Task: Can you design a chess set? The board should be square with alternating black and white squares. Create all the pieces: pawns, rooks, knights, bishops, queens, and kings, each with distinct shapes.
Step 1785:
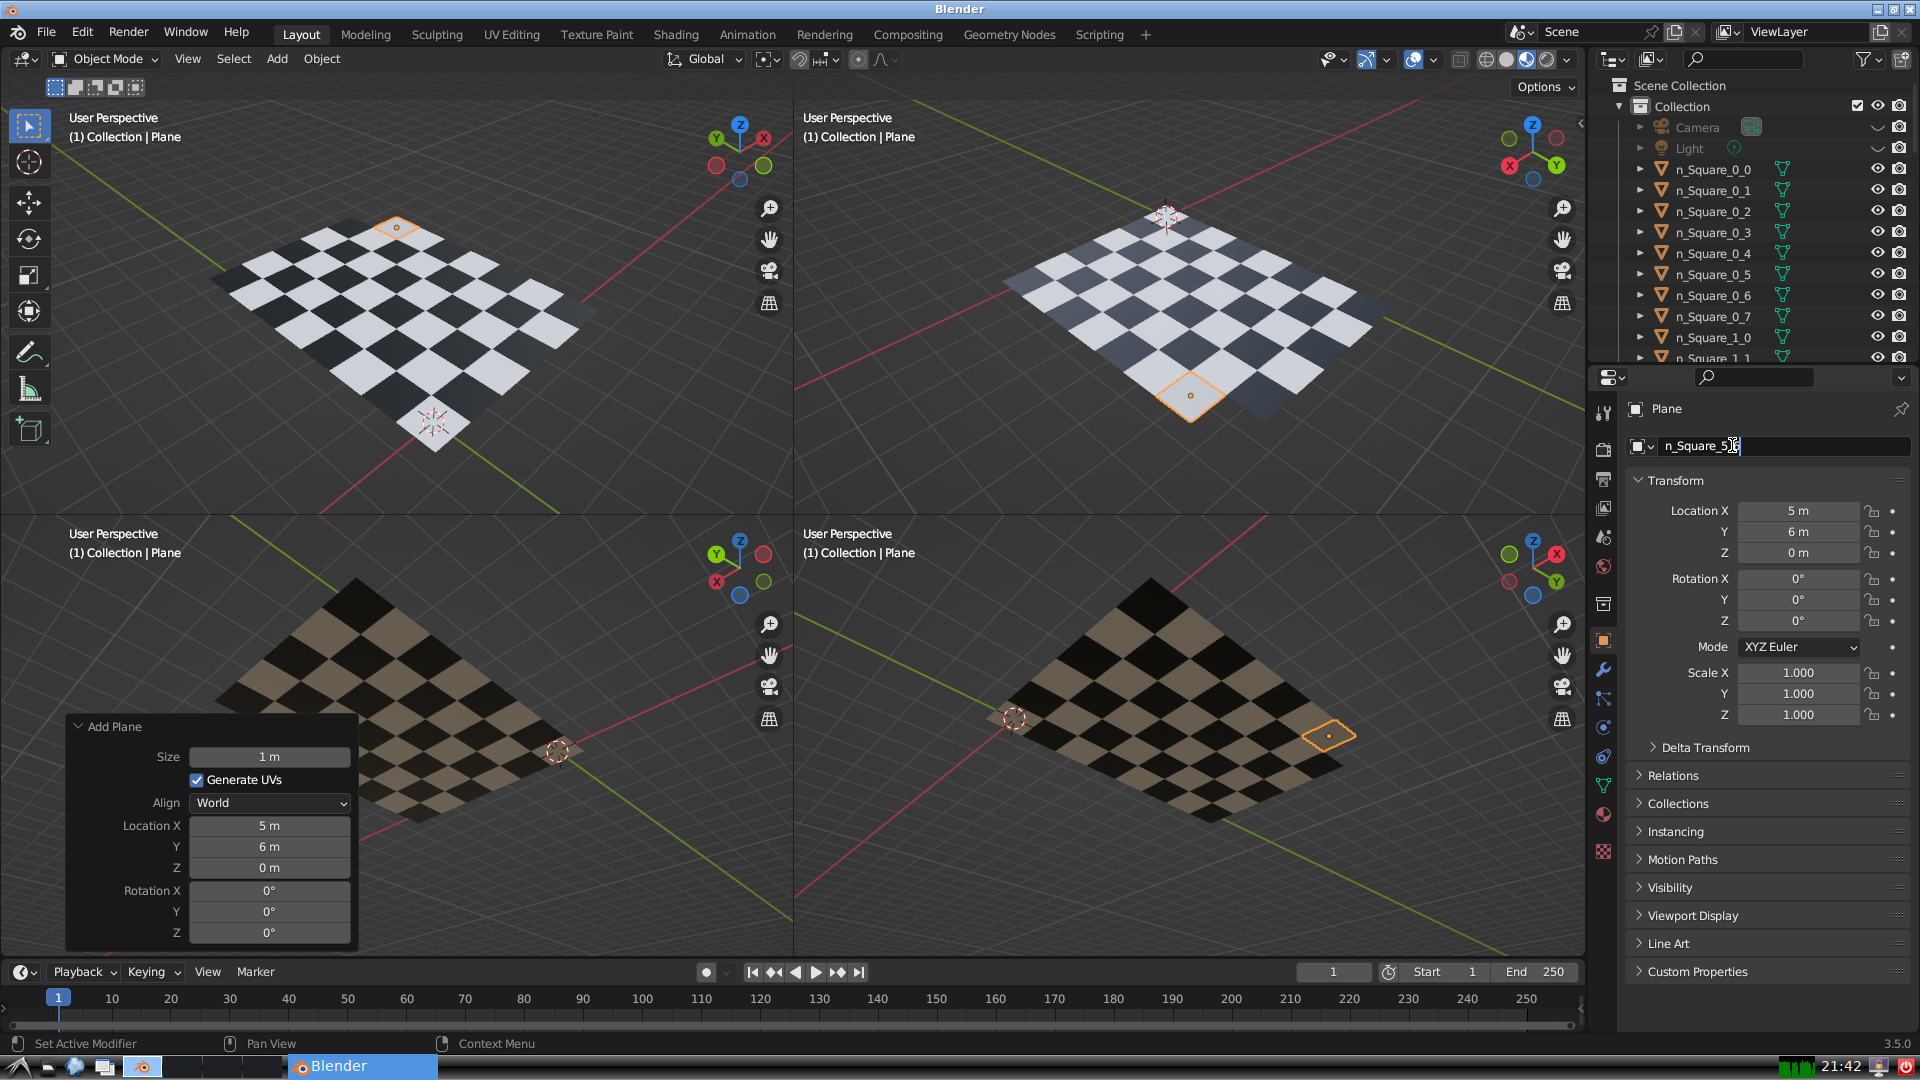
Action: {"key_press": ['Return']}